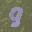
Label: 9